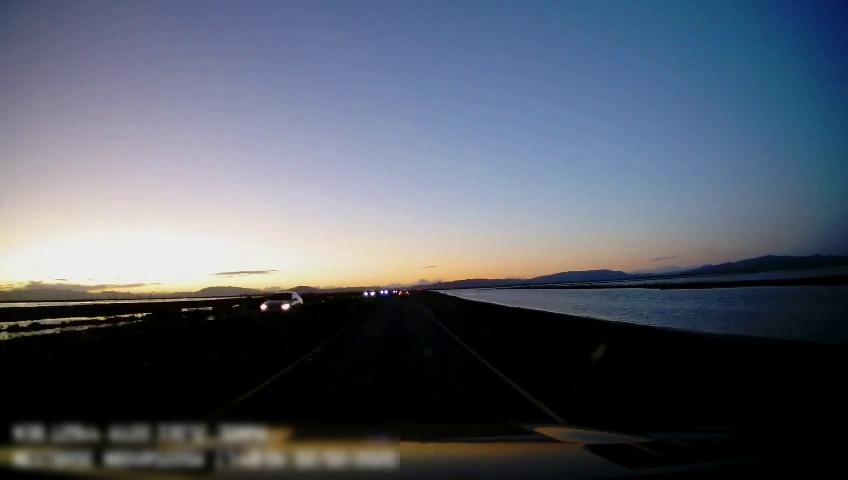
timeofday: Dusk/Dawn/Twilight
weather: Sunny
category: Drivable Space
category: Vehicles | Car
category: Vehicles | SUV
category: Vehicles | Car
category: Vehicles | Car
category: Lanes | Current Lane
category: Lanes | Current Lane